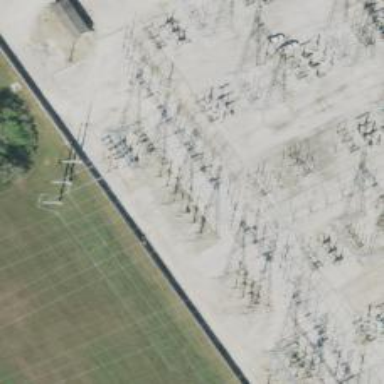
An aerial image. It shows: Switch for power supply.